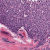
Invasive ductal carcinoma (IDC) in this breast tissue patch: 1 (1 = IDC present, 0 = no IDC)